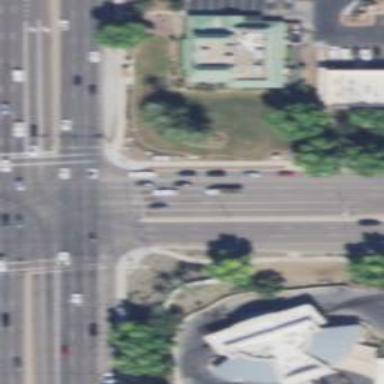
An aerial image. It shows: Solid stop line on the road.